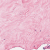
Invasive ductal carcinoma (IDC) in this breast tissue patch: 0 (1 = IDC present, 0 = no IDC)